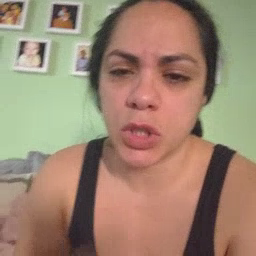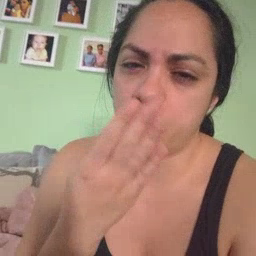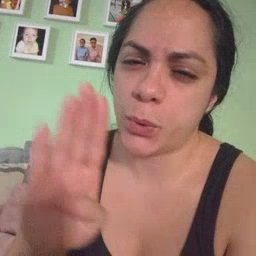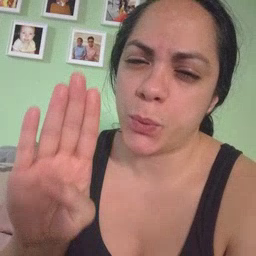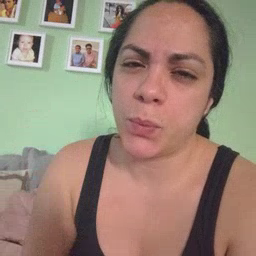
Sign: blue